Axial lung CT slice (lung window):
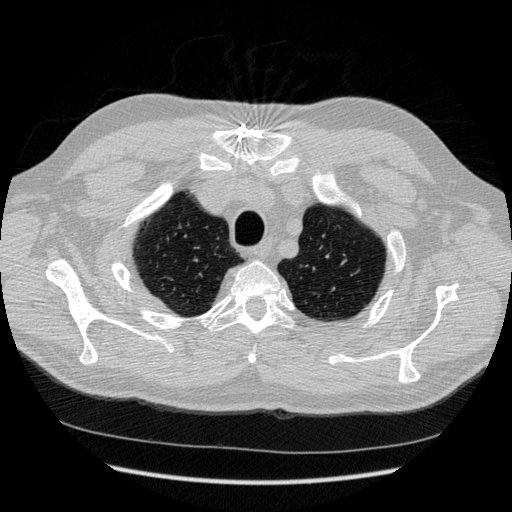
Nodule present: no